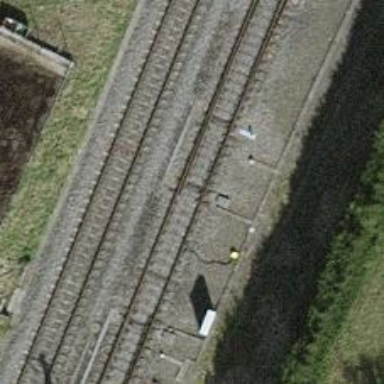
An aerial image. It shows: Railway switch.